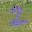
Label: 2